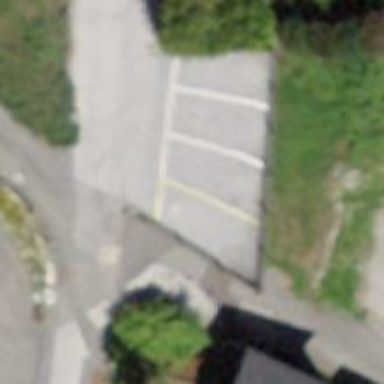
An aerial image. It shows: Bollard.